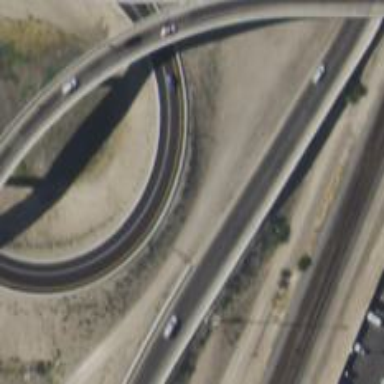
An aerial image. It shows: Motorway link.